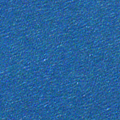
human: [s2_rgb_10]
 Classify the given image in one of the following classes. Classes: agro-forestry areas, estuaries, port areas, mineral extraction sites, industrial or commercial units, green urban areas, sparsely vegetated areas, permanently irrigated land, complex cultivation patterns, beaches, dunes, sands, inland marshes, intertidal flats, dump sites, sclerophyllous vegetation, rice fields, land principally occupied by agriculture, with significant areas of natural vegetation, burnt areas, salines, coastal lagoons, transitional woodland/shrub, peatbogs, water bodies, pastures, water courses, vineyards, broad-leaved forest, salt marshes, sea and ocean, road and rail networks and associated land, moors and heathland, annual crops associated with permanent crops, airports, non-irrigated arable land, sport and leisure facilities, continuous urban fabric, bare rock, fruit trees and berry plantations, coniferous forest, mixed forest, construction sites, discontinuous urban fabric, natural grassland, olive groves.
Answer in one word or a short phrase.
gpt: sea and ocean